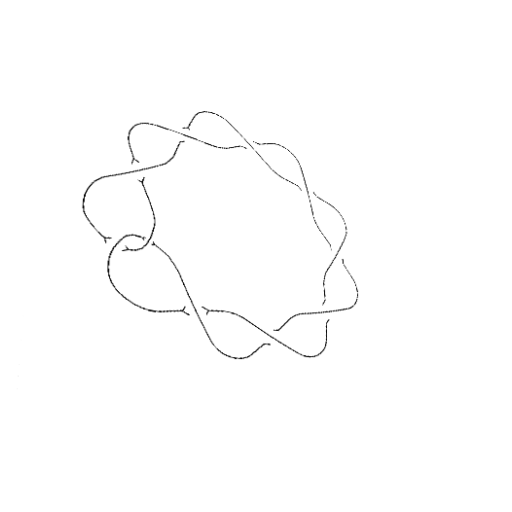
Crossing number: 10